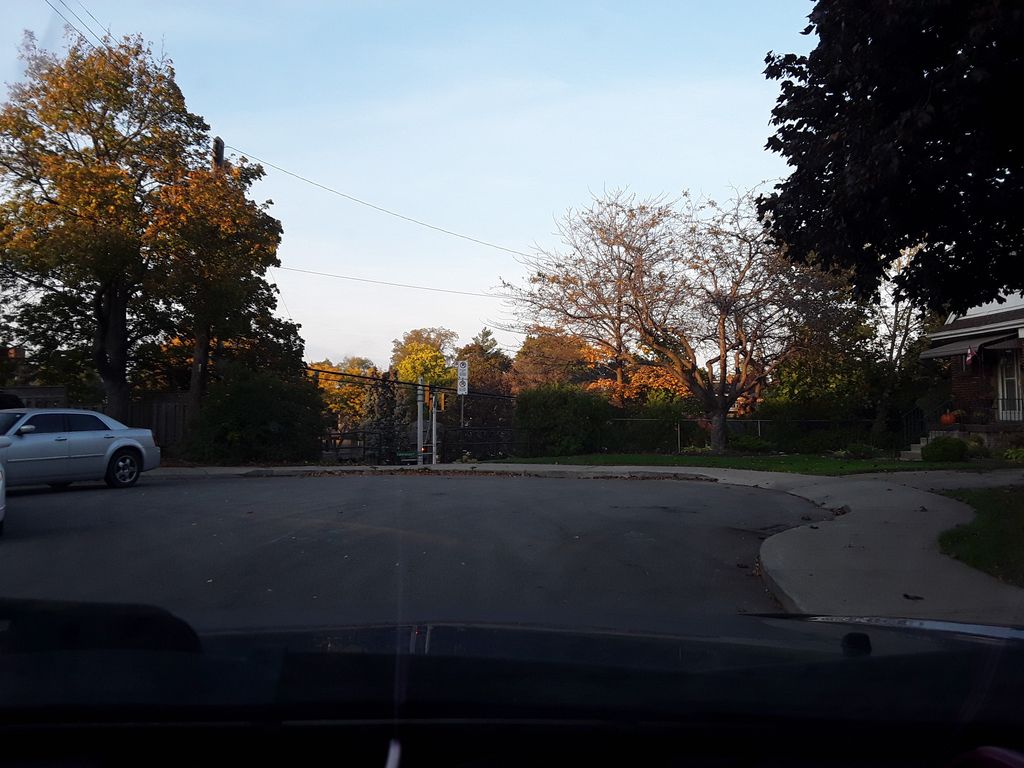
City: hamilton